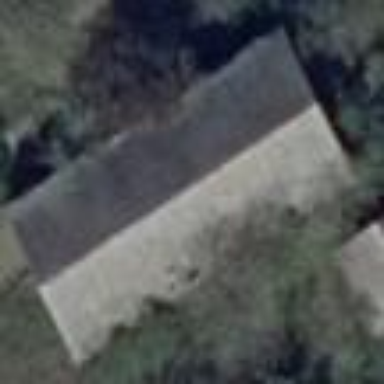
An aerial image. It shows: Building with gabled roof oriented along and colored grey.